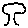
Label: tree